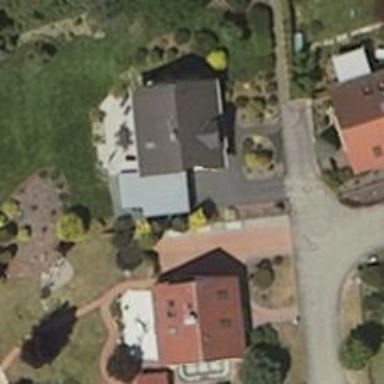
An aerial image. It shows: Driveway.